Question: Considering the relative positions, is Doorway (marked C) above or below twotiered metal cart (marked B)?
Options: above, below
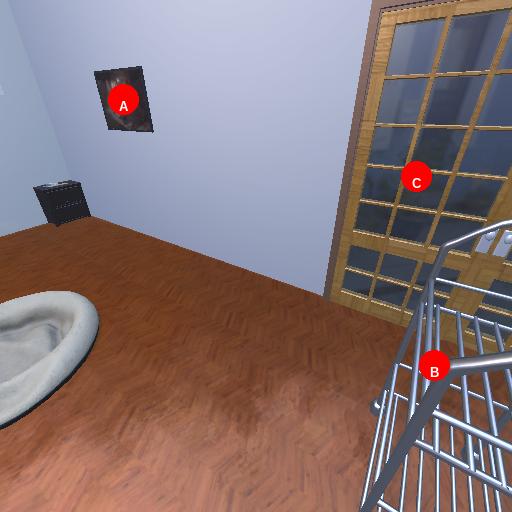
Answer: above